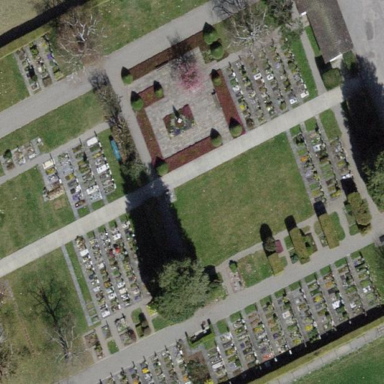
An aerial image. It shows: Cemetery.